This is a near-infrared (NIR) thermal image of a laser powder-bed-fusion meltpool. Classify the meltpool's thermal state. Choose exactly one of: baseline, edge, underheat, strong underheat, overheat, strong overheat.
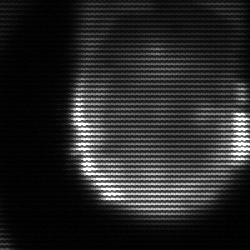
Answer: edge